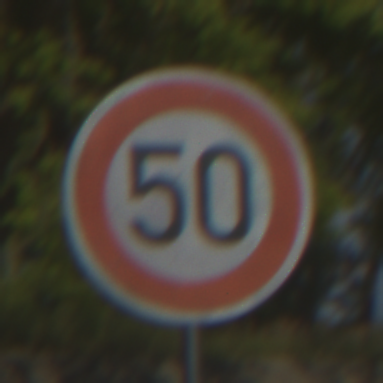
Verkehrszeichen: Geschwindigkeit50
Umgebung: Outdoor, Nature
Tageszeit: MorningAfternoon
Wetter: PartlyCloudy
Licht: Natural
Jahreszeit: NotSpecified
Kontrast: HighContrast